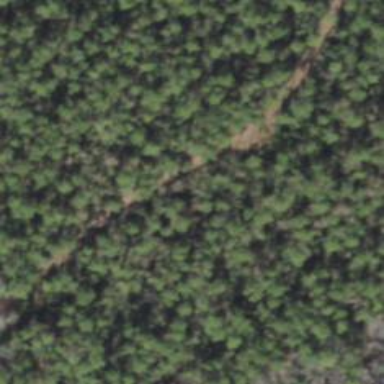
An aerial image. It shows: Forest area dominated by needle-leaved trees.